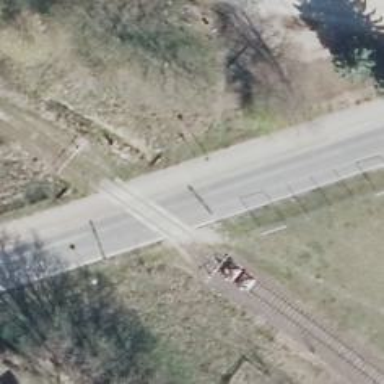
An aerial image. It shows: Abandoned railway.